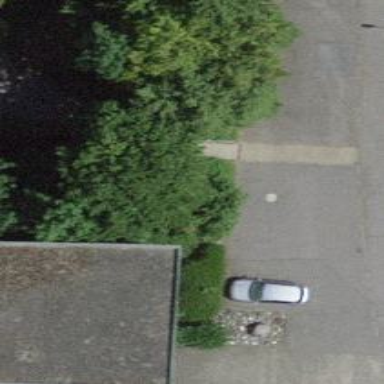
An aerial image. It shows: Set of steps on the road.